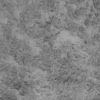
Label: not_dusty